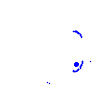
Particle: electron